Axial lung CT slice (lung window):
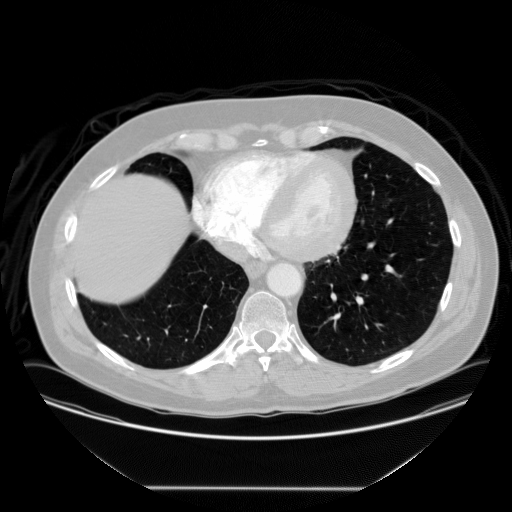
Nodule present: no